Question: I am puzzled. Why by simply copying and pasting the example <URL>

UPDATE: it works in chrome and safai but not in Firefox... even more puzzled. Any ideas?
What would you change in the example to get straight lines instead of curves?
Thanks.
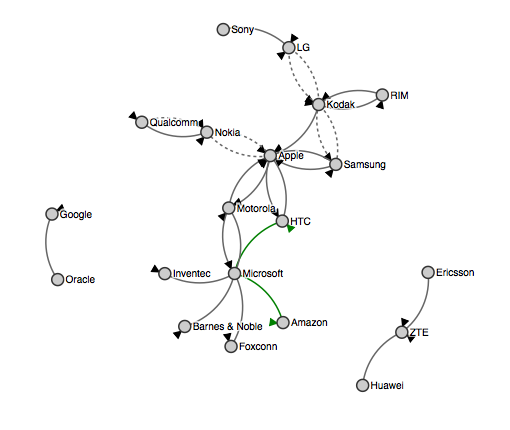
Answer: This works in Chrome and Safari and is broken in Firefox 14 (and maybe earlier).
It is fixed in Firefox 15 and onwards.
See bug <URL>
I have tested it on Firefox 14 (it fails) and 15 (it passes).
The answer to the original question is:
Because it is broken in Firefox.